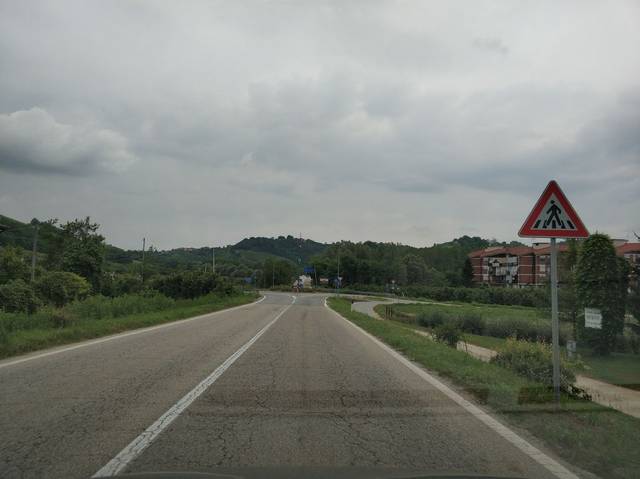
Region: Italy
Coordinates: 44.8, 7.981